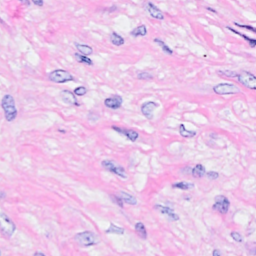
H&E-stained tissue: Breast